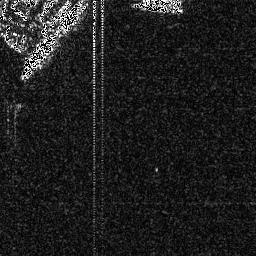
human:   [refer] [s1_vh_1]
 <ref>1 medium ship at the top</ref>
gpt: <box>[[50, 0, 71, 5, 0]]</box>